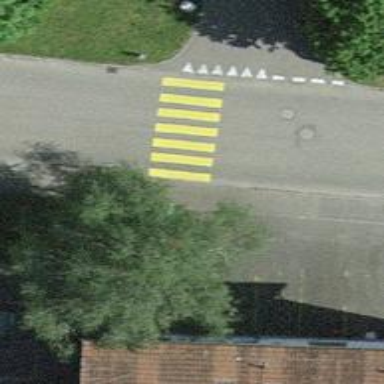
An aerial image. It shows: Uncontrolled crossing on the road.